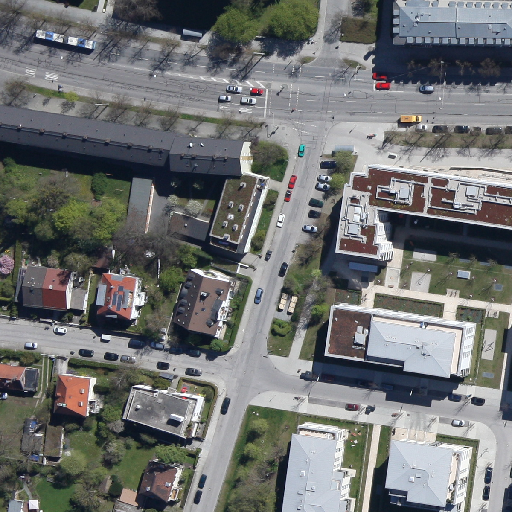
Referring expression: light-duty vehicle